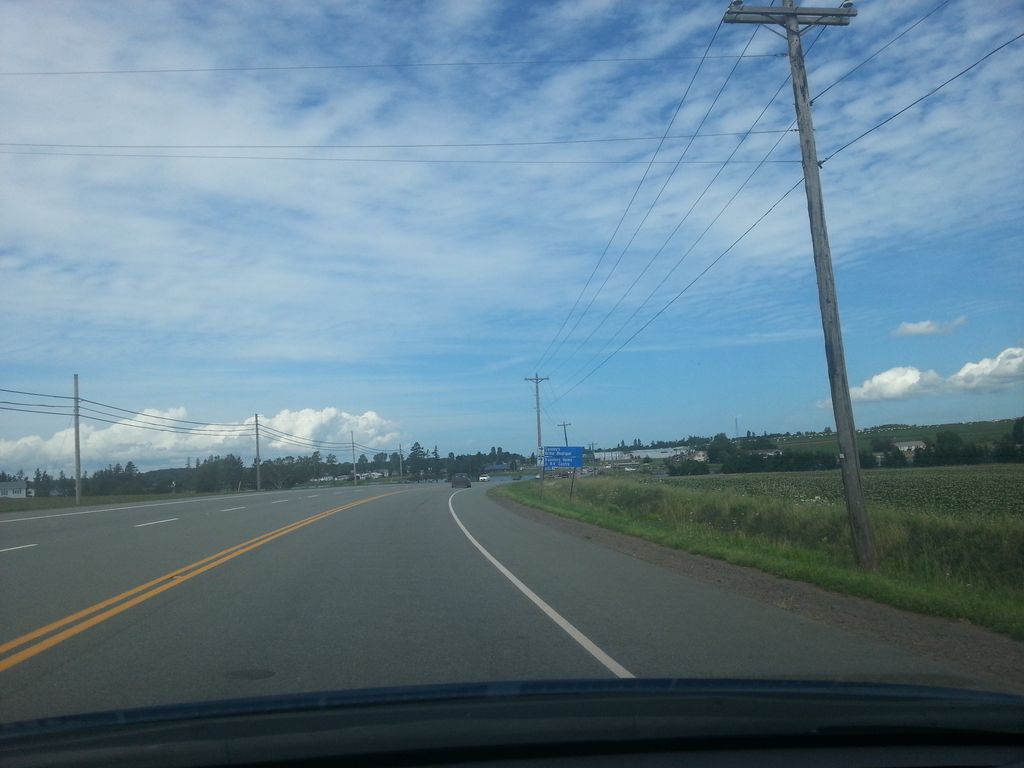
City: charlottetown